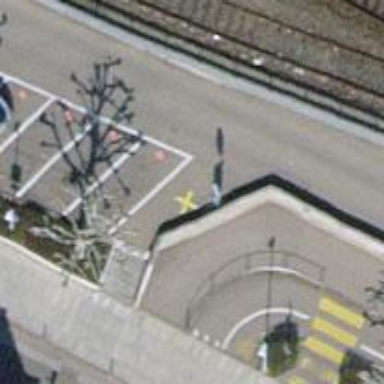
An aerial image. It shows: Road with steps.